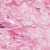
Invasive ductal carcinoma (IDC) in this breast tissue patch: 0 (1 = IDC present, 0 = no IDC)